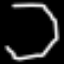
Label: octagon